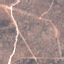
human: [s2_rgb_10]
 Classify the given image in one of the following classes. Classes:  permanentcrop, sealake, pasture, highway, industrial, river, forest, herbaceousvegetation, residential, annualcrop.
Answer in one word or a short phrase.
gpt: HerbaceousVegetation